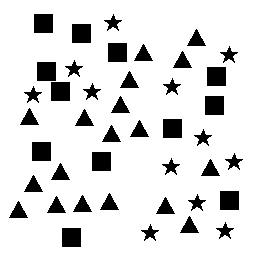
Squares: 12
Triangles: 18
Stars: 12
Total shapes: 42